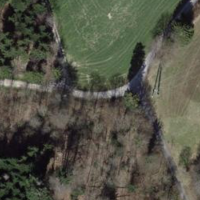
EUNIS habitat code: 41
Species observed at this site:
Sambucus racemosa